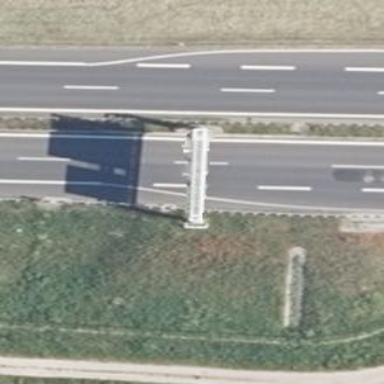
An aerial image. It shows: Asphalt motorway categorized as trunk road.